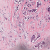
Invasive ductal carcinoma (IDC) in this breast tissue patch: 1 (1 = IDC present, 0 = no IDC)